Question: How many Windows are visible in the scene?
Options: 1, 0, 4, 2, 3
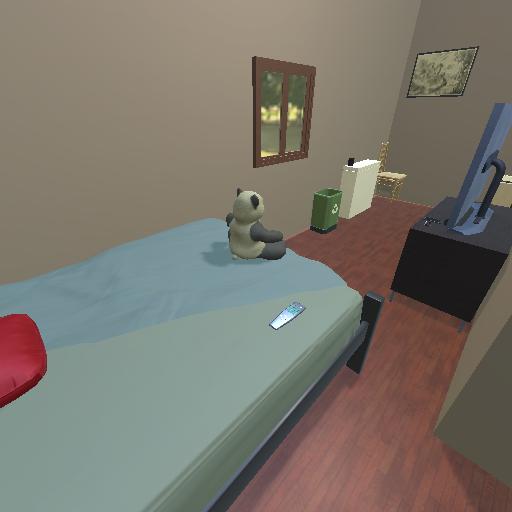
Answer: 1